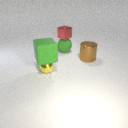
large green rubber sphere to the left of large brown metal cylinder